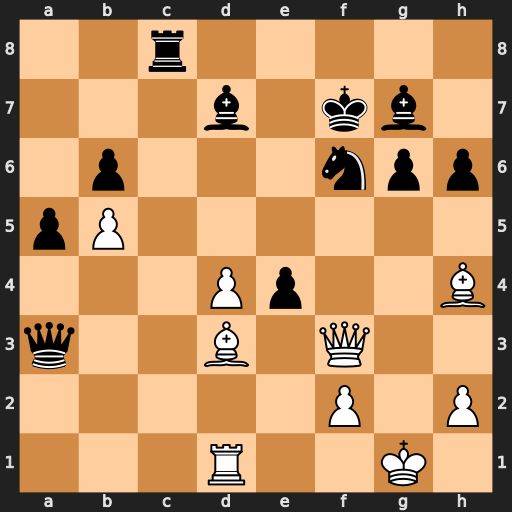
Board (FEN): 2r5/3b1kb1/1p3npp/pP6/3Pp2B/q2B1Q2/5P1P/3R2K1
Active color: w
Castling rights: -
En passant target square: -
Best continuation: Bc4+ Rxc4 Qxa3